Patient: sex F, age 39
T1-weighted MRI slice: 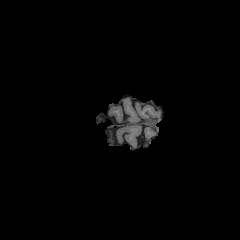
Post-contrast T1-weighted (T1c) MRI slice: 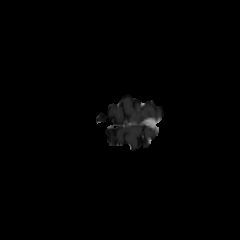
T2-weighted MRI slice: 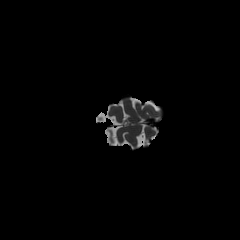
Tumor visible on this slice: no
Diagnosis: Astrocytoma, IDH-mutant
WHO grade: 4